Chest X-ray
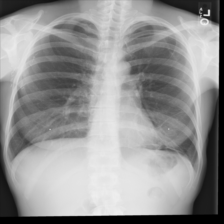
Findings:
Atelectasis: negative
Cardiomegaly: negative
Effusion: negative
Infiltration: negative
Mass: negative
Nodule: negative
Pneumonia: negative
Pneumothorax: negative
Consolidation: negative
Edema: negative
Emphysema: negative
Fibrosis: negative
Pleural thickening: negative
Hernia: negative